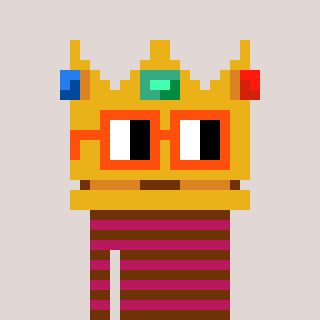
a pixel art character with square orange glasses, a crown-shaped head and a darkpink-colored body on a warm background